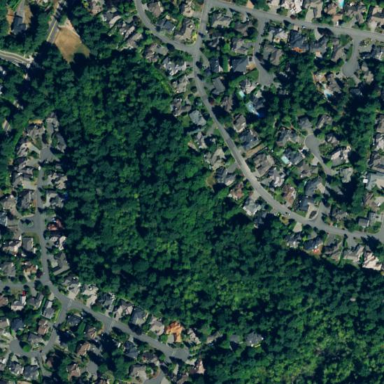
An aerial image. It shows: Residential neighbourhood.